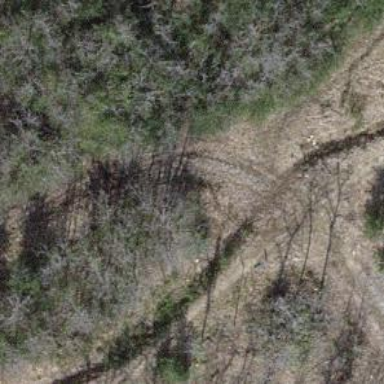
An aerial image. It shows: Ground path.